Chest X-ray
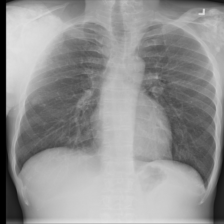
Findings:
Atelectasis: negative
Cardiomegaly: negative
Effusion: negative
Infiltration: negative
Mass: positive
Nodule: negative
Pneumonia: negative
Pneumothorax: negative
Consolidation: negative
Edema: negative
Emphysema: negative
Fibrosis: negative
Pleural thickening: negative
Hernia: negative